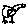
Label: bird